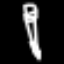
Label: pencil